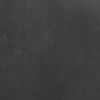
Label: dusty